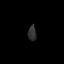
Tissue: skin
Cell type: Epithelial cells
Senescence score: 0.2747
Nuclear area (px): 128
Mean DAPI intensity: 46.8125